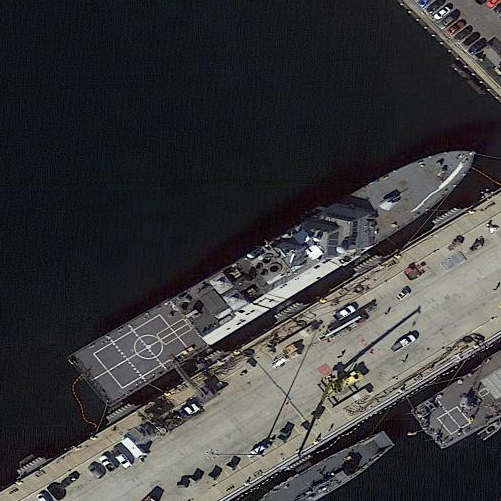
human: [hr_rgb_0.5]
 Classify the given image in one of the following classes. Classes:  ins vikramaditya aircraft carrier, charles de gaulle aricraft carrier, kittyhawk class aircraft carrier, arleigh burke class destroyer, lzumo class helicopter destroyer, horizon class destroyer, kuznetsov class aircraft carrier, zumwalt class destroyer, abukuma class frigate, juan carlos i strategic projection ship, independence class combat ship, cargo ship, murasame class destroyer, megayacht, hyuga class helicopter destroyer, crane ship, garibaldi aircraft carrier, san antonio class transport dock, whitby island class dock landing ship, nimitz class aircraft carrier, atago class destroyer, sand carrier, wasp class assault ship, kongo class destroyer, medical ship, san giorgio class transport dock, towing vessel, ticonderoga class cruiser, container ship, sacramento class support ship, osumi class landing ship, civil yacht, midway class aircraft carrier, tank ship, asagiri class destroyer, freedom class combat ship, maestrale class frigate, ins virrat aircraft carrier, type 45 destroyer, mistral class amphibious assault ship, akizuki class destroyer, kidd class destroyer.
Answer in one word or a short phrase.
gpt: Freedom class combat ship